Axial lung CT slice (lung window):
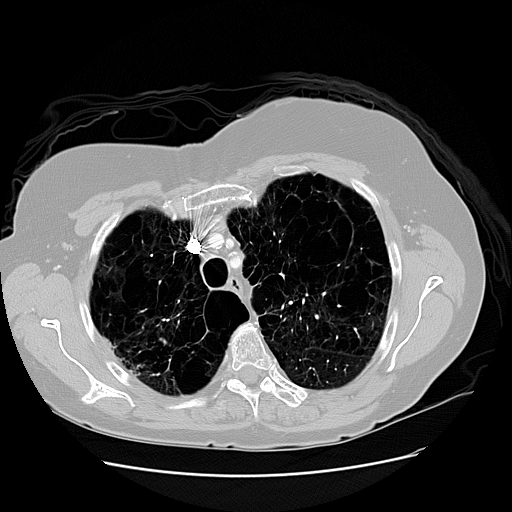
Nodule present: no